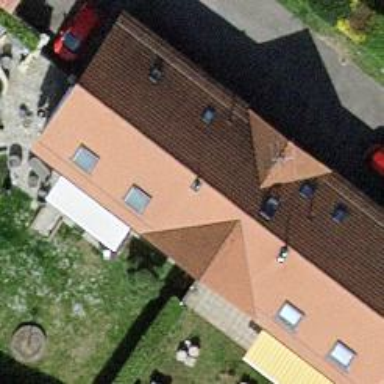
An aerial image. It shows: Simple house.